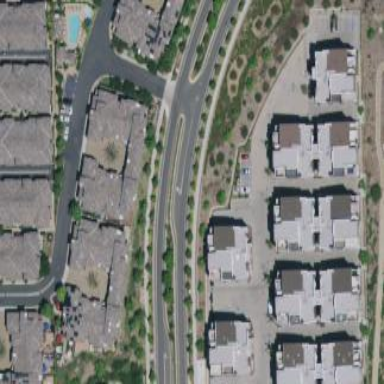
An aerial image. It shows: Condominium in residential area.